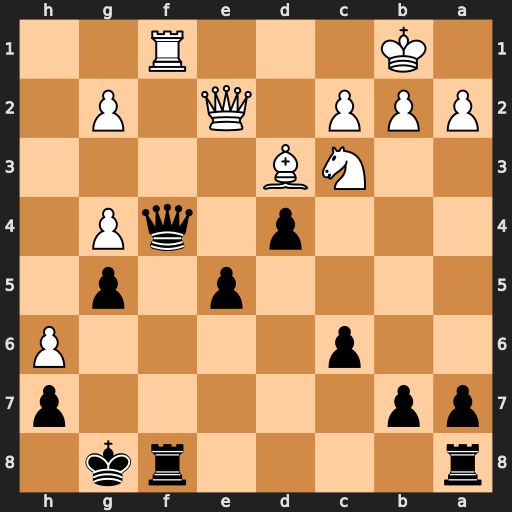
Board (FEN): r4rk1/pp5p/2p4P/4p1p1/3p1qP1/2NB4/PPP1Q1P1/1K3R2
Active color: b
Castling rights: -
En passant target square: -
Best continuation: Qxf1+ Qxf1 Rxf1+ Bxf1 dxc3